Question: I have created a spring mvc project <URL> but after building this project I am not getting run on server option on my project.
I have seen <URL> but it does not resolve my problem. see screenshot
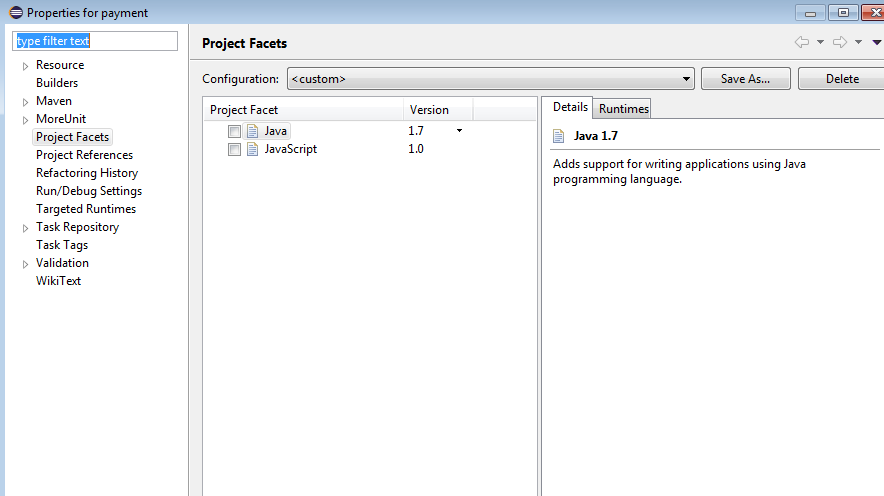
Answer: I changed my eclipse to <URL> and it worked for me
credits Priidu Neemre